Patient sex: F
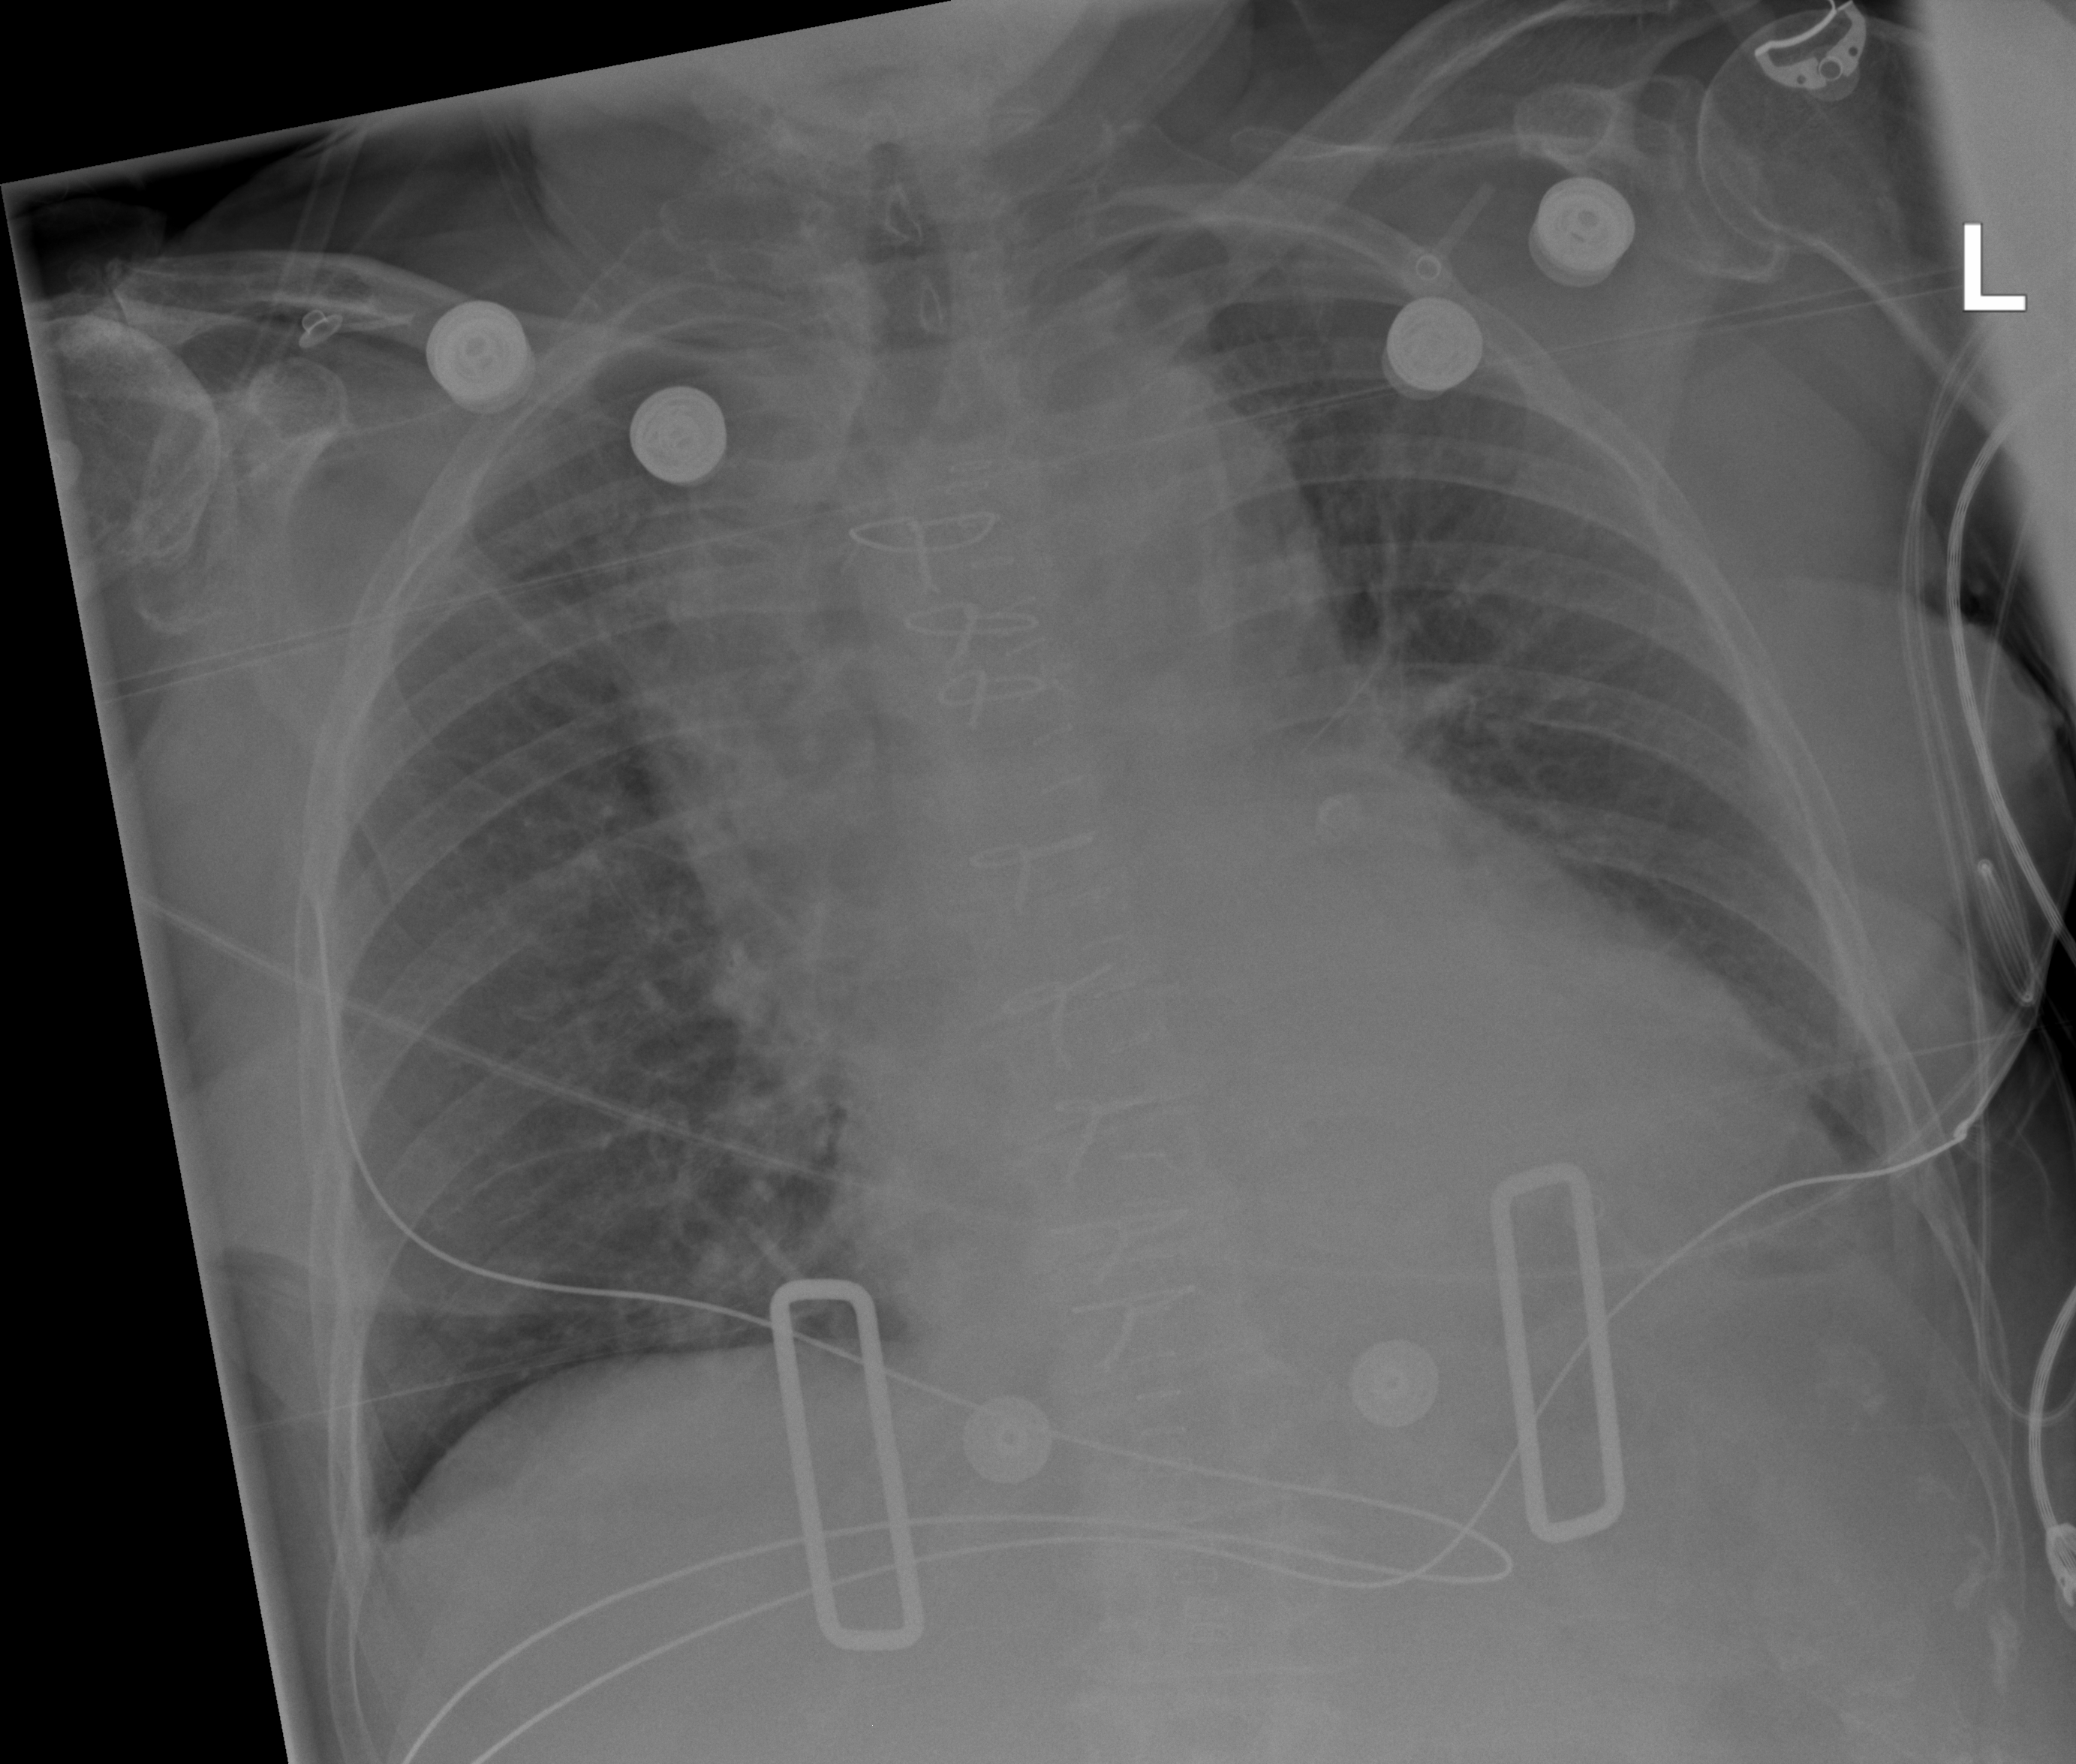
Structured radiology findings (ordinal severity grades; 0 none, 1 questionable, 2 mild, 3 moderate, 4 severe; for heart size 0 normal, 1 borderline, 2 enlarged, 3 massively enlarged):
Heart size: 2
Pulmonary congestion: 2
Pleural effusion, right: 2
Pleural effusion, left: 2
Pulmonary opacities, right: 0
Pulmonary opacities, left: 0
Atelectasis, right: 2
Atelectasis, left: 2